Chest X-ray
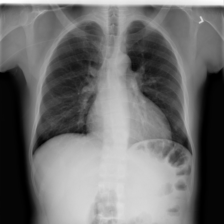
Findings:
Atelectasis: negative
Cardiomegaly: negative
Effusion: negative
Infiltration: negative
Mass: negative
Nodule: negative
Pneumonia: negative
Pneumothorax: negative
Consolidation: negative
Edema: negative
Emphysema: negative
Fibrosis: negative
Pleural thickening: negative
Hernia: negative